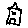
Label: house